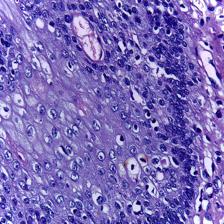
Diagnosis: Normal